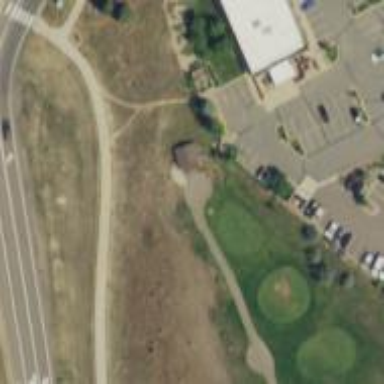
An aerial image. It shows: Well-maintained grade1 path designed for golf carts.